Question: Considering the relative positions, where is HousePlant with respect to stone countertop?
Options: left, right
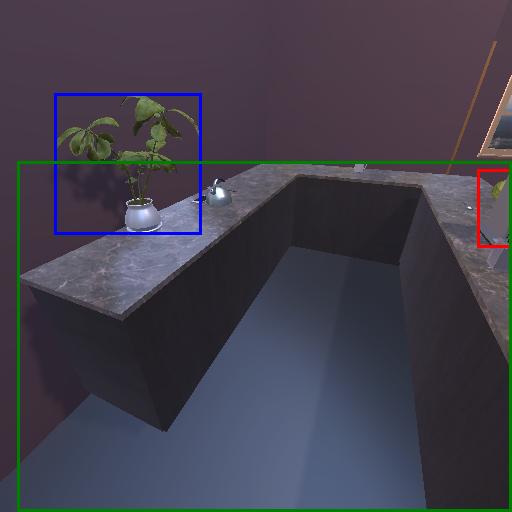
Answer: left